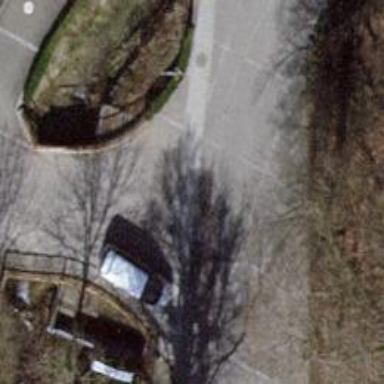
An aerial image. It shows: Residential road with asphalt surface that includes bridge.